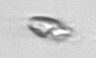
Label: Katodinium_or_Torodinium